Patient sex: M
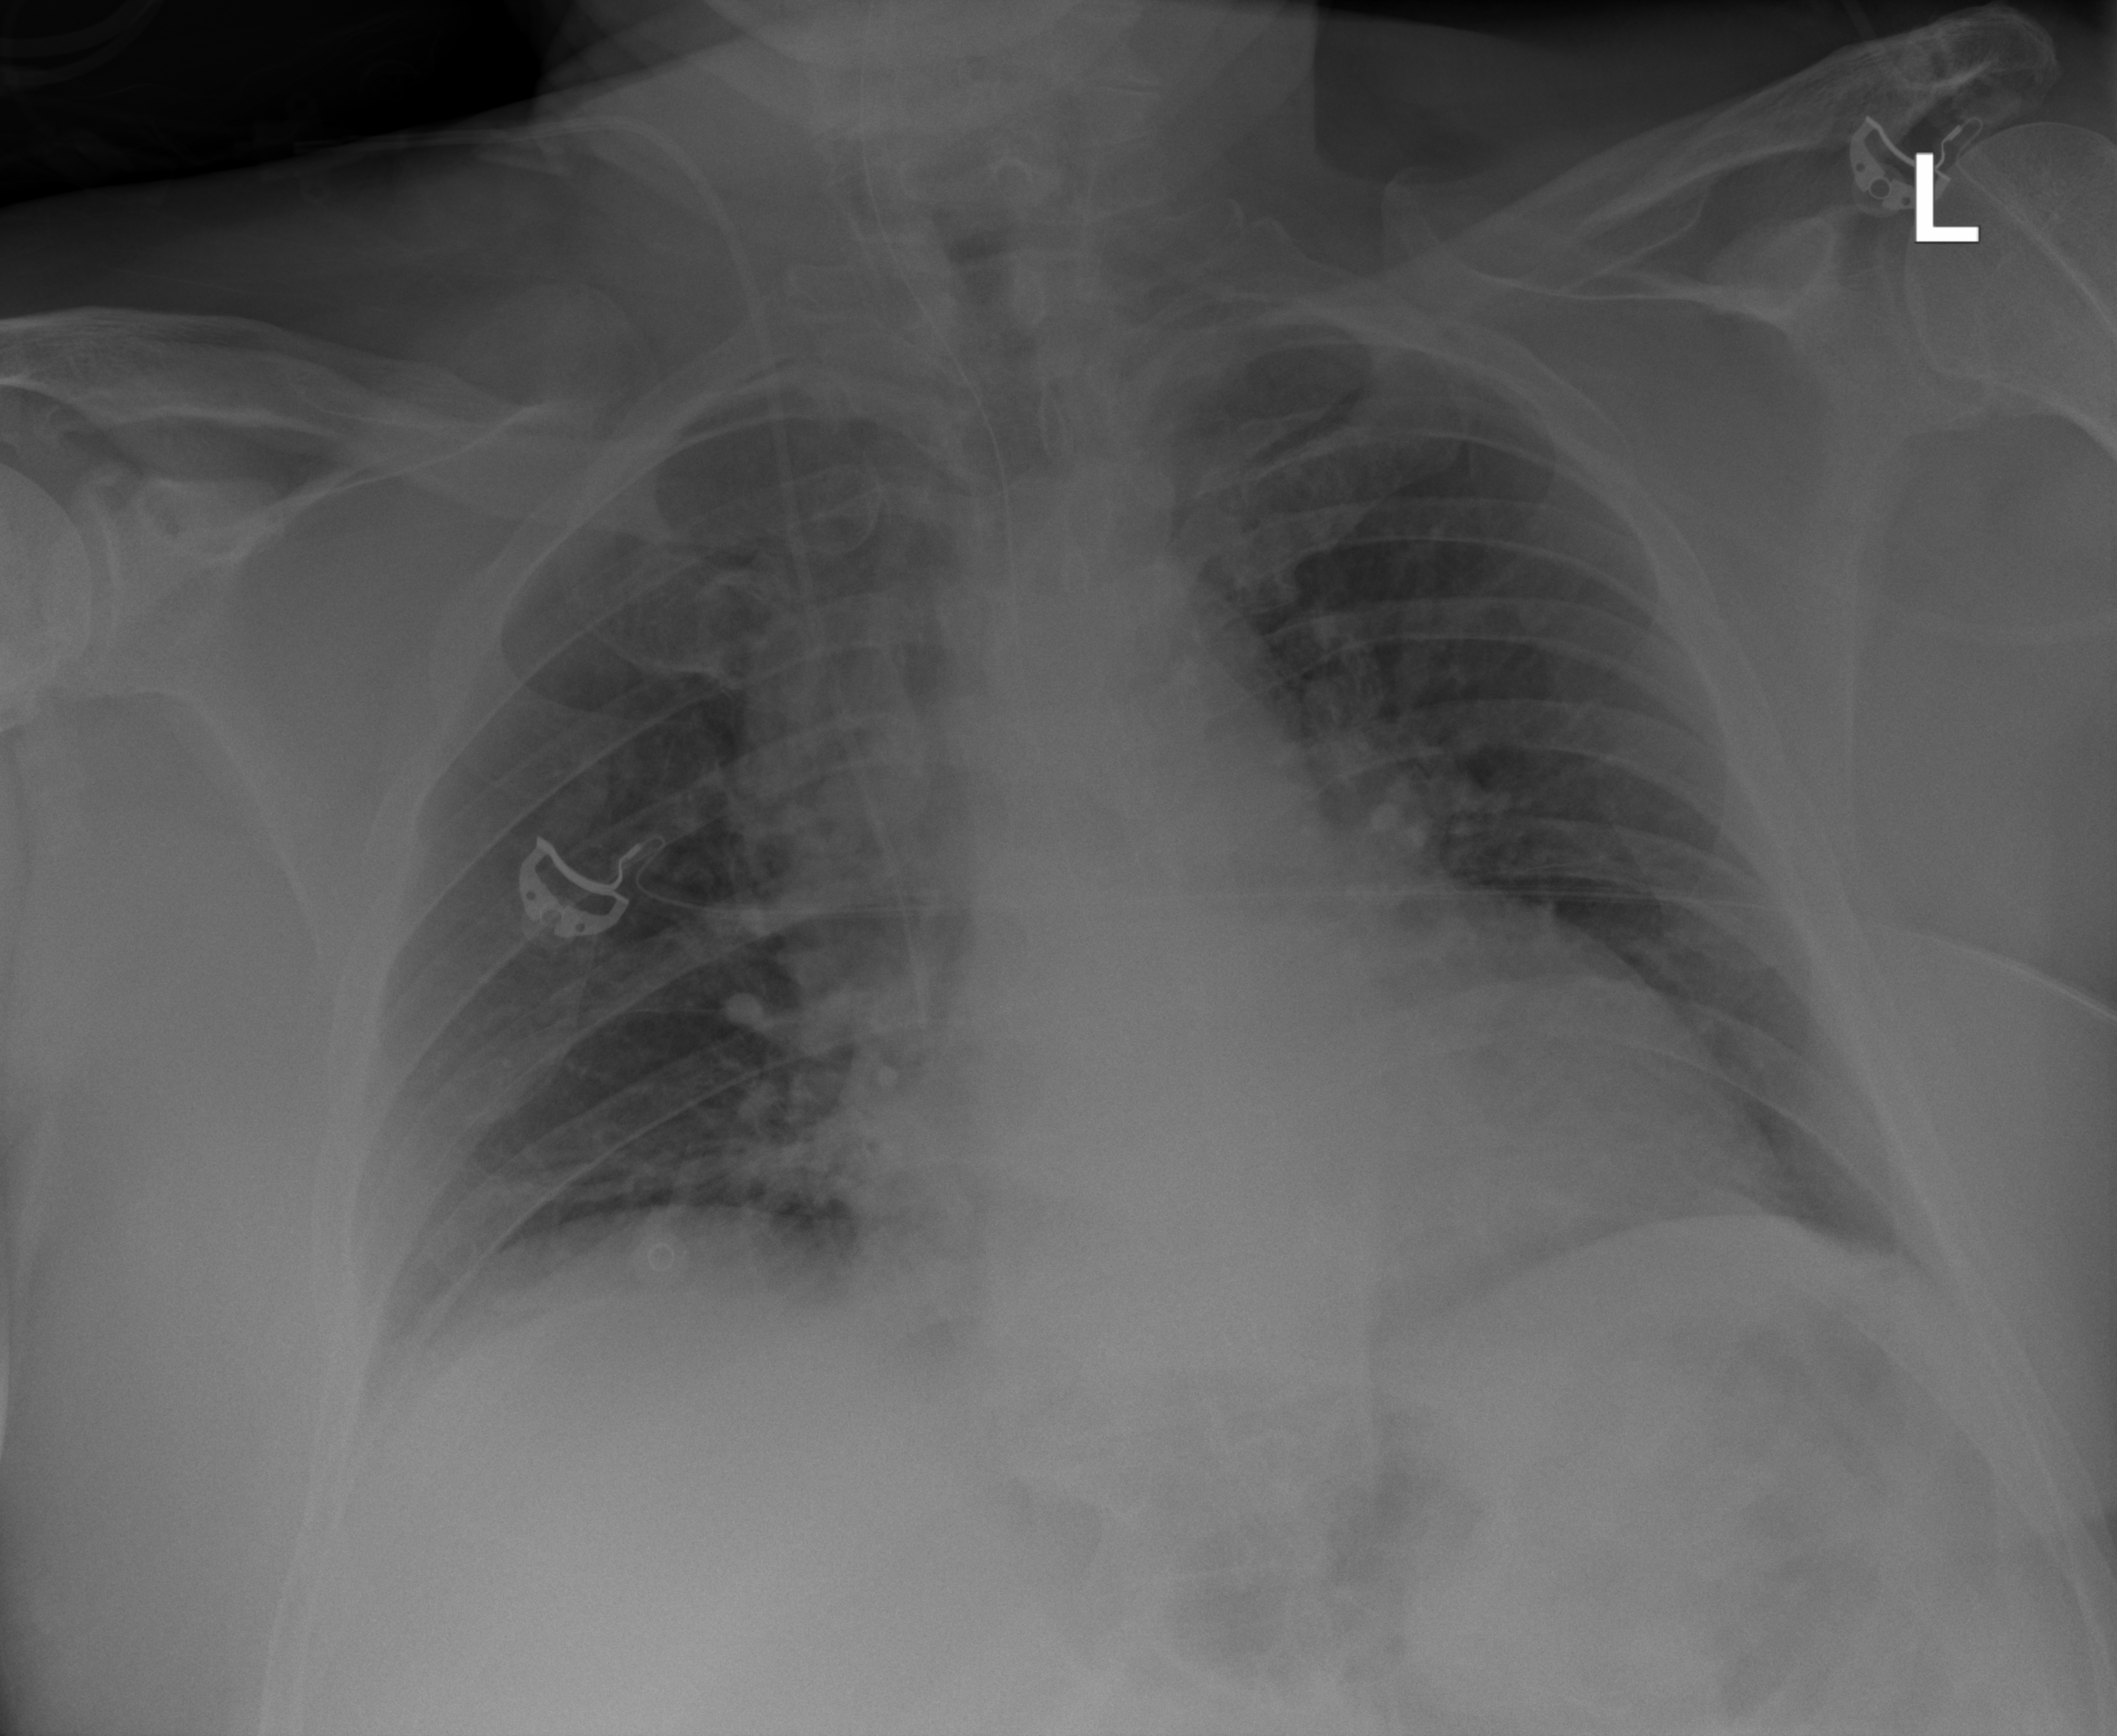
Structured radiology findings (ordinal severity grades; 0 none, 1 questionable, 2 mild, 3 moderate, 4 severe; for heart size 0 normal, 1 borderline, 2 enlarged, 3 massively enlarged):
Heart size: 2
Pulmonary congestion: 2
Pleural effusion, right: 2
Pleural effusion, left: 0
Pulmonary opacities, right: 2
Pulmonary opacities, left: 2
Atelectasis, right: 2
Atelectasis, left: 0